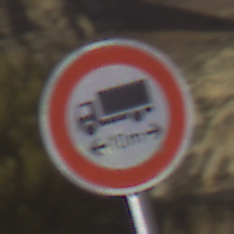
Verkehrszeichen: TatsaechlicheLaenge
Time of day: MorningAfternoon
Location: Outdoor (Nature)
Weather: PartlyCloudy
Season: NotSpecified
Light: Natural